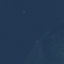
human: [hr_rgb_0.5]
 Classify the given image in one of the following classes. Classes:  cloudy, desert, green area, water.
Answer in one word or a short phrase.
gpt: water